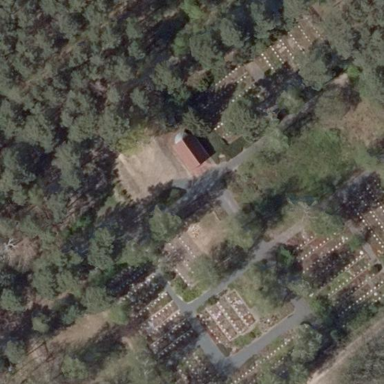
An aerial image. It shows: Fence surrounds the graveyard.